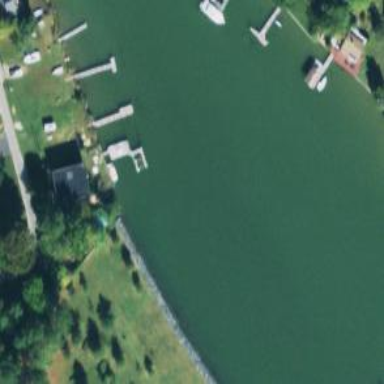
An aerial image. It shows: Dock by the waterway.